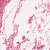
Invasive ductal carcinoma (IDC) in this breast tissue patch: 0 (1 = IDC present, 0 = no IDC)